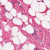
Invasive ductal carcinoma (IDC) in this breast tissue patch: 0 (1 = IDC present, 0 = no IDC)